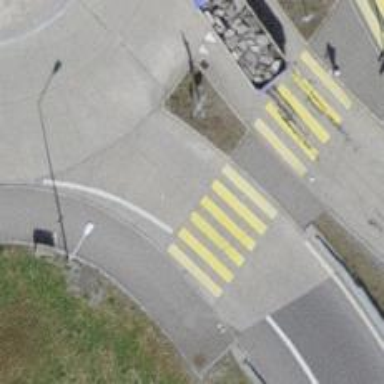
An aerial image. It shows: Uncontrolled zebra crossing with notable zebra markings.